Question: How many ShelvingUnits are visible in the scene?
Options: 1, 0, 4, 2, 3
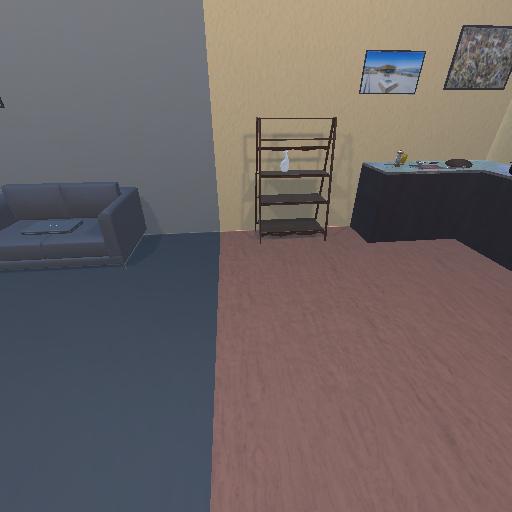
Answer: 1